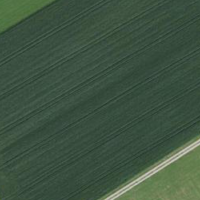
EUNIS habitat code: 52
Species observed at this site:
Matricaria discoidea